Interaction volume radius: 10 \u00c5
Interaction volume height: 10 \u00c5
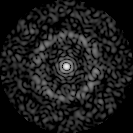
Disorder parameter: 0.8301